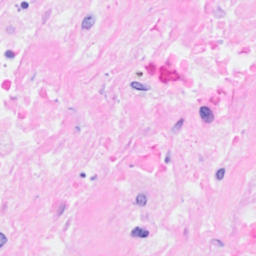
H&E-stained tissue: Breast